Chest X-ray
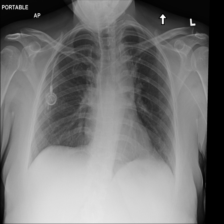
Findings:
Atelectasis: negative
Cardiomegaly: negative
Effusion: negative
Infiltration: positive
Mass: negative
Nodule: negative
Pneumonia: negative
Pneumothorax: negative
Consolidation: negative
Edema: negative
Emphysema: negative
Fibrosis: negative
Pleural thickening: negative
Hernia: negative